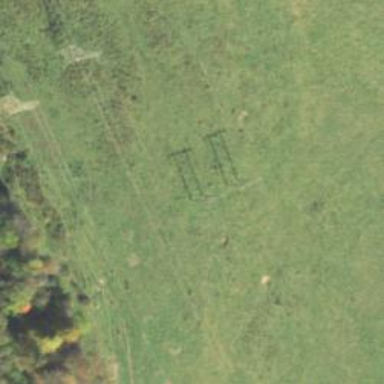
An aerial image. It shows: H-frame power tower design.